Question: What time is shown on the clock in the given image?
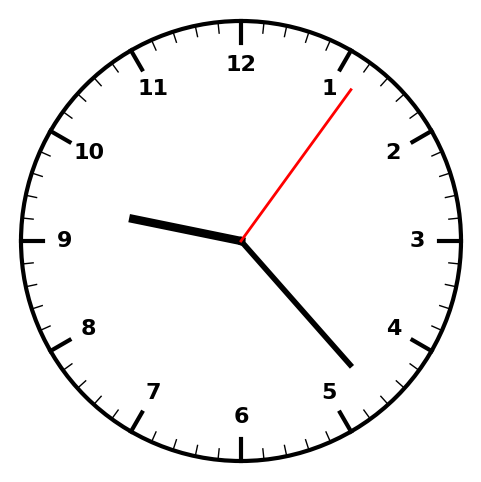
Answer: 09:23:06